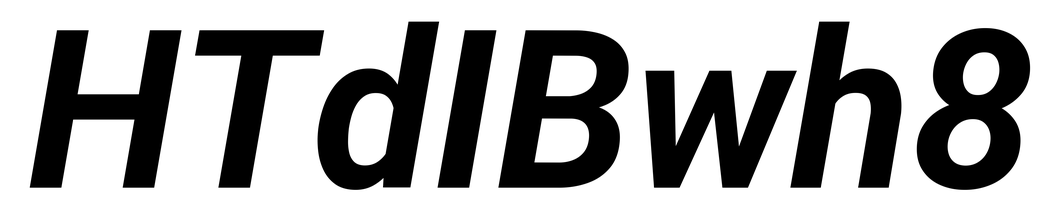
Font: Roboto-Italic_Bold_Italic